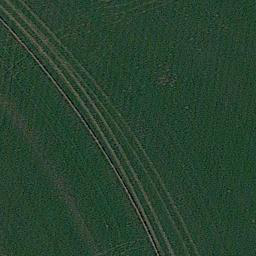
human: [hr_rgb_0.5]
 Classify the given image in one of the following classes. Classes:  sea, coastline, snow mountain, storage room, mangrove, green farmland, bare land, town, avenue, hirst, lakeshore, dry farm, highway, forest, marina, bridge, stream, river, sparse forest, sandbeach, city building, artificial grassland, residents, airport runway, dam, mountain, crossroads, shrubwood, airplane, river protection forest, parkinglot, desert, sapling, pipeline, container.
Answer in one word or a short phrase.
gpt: artificial grassland